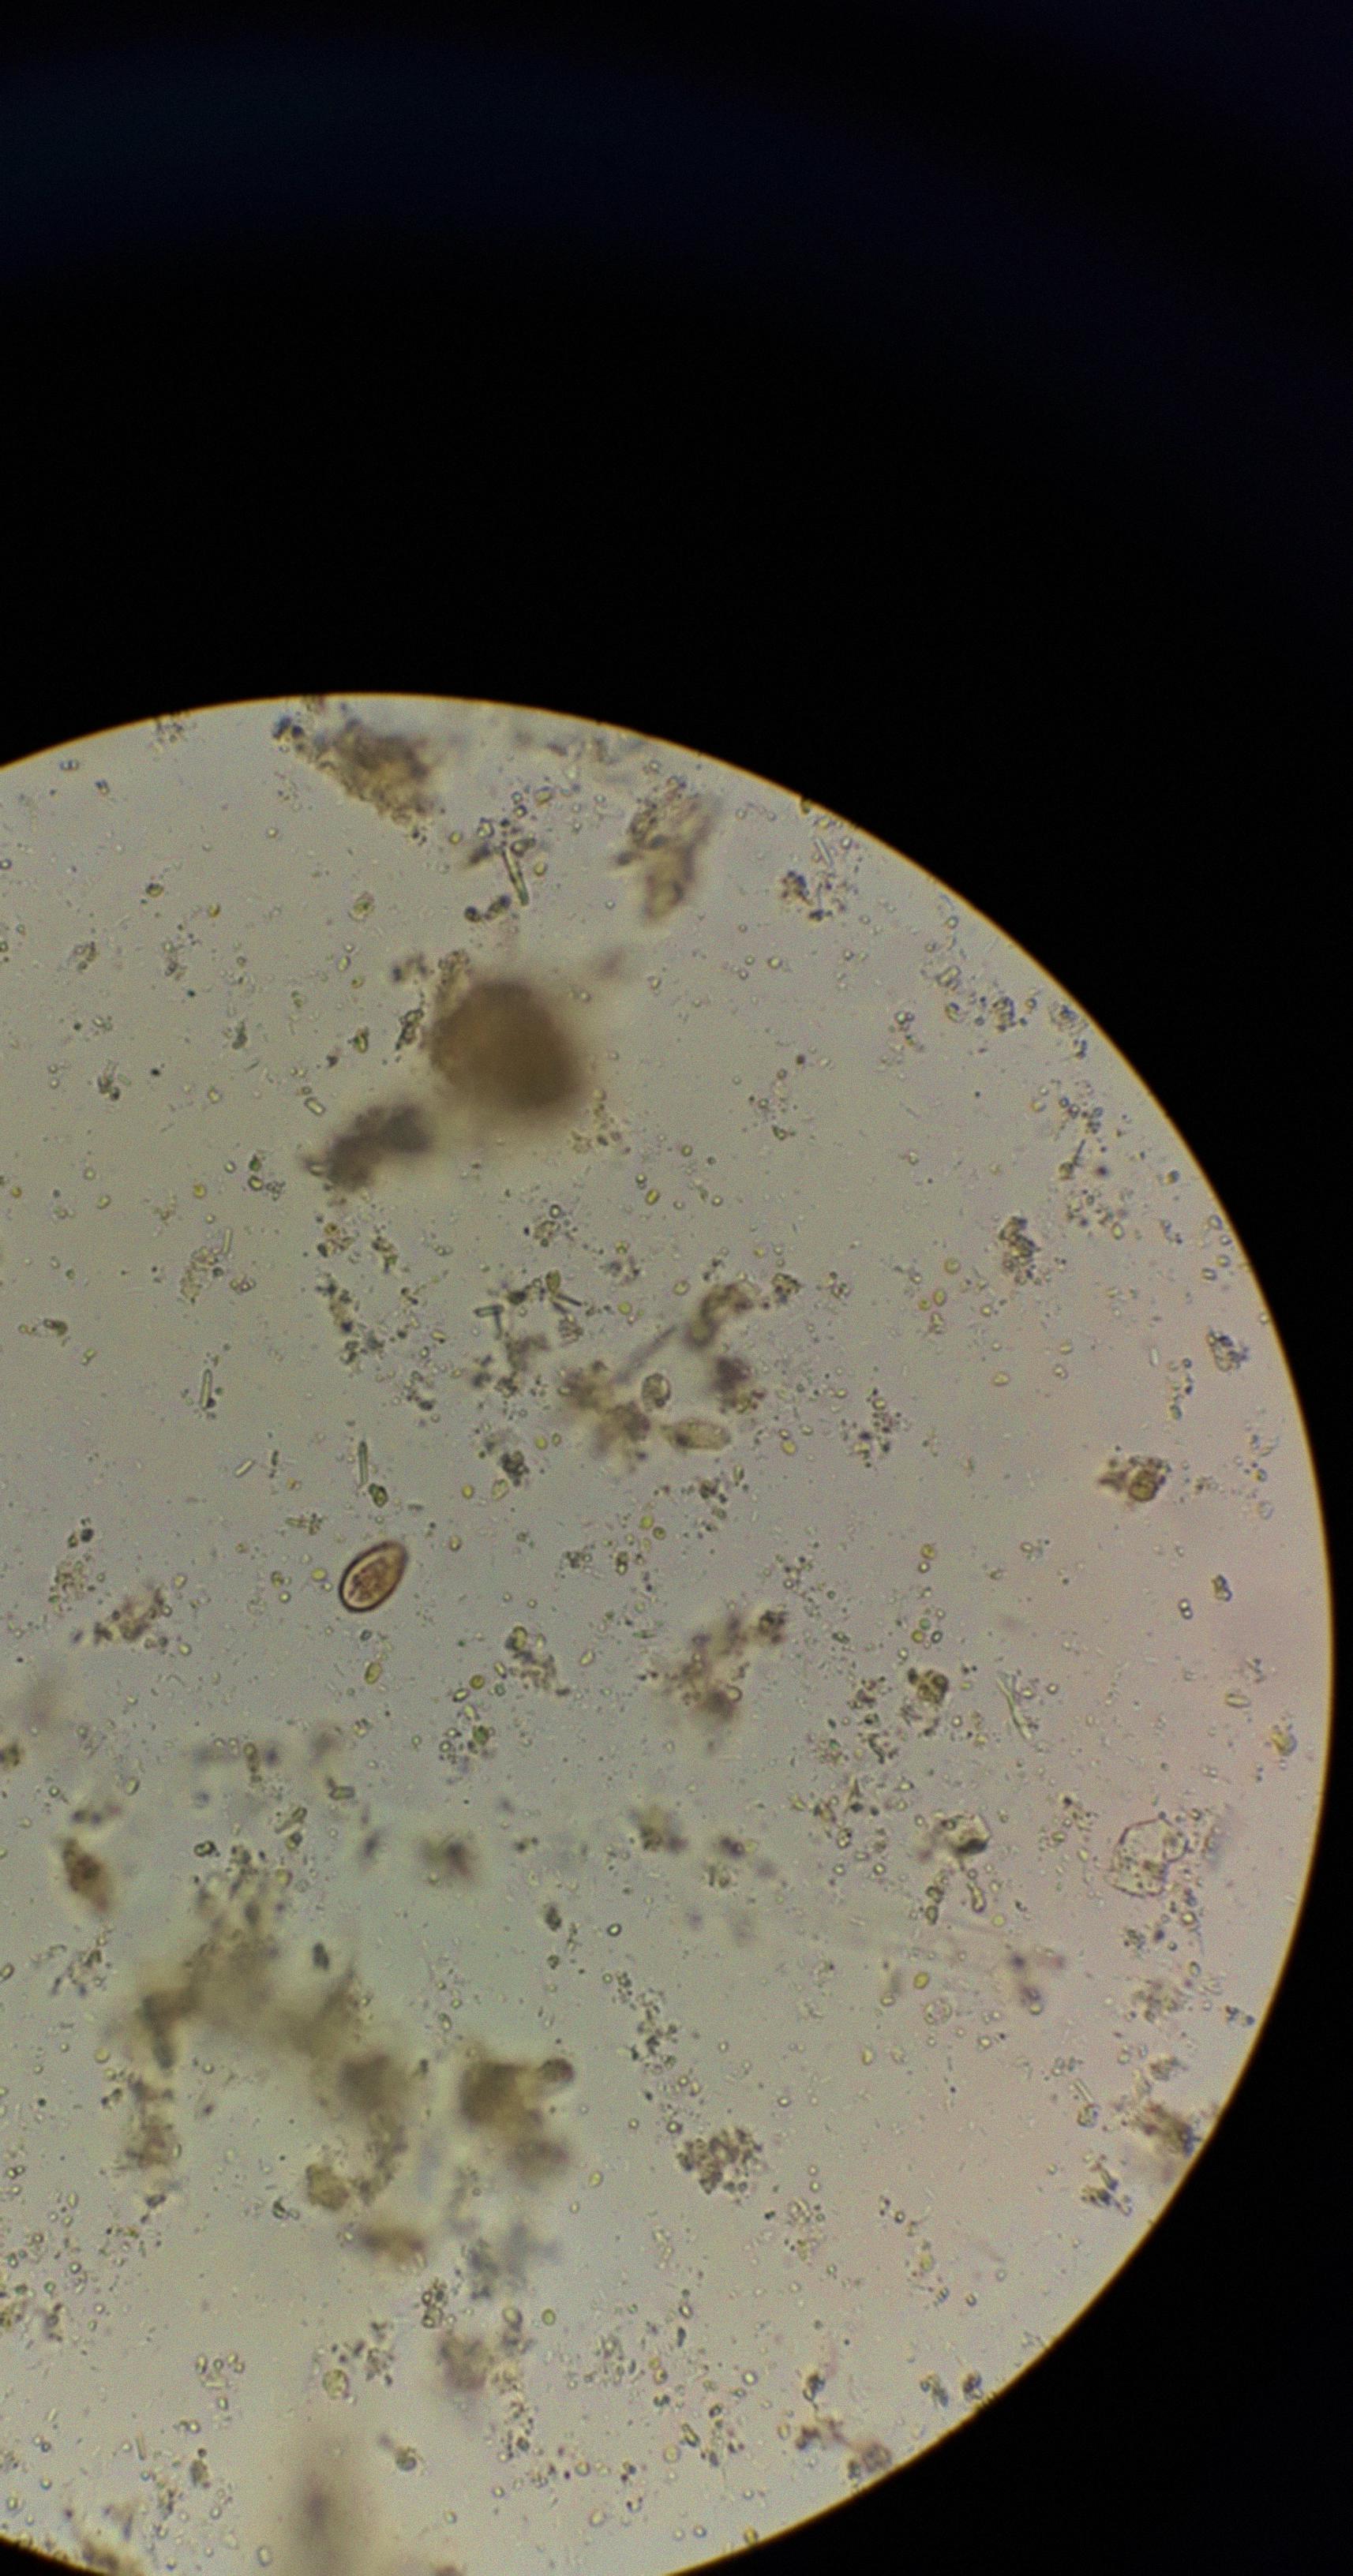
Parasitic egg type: Opisthorchis viverrine